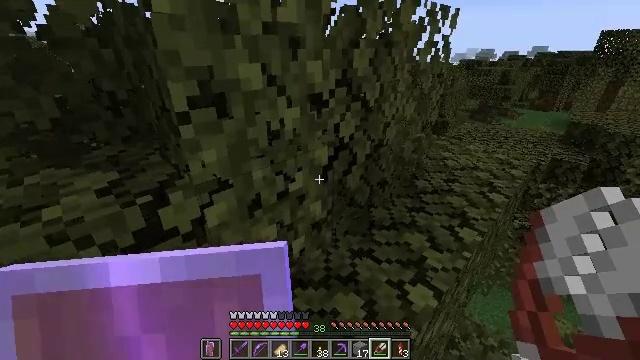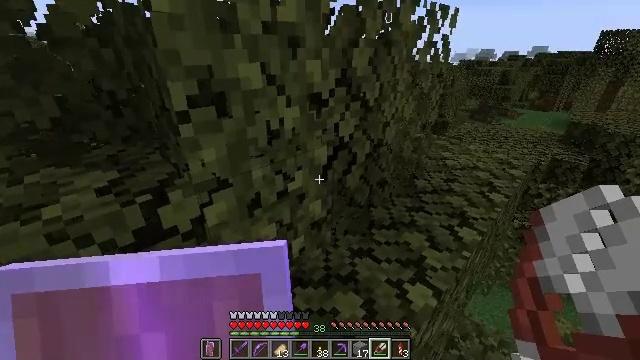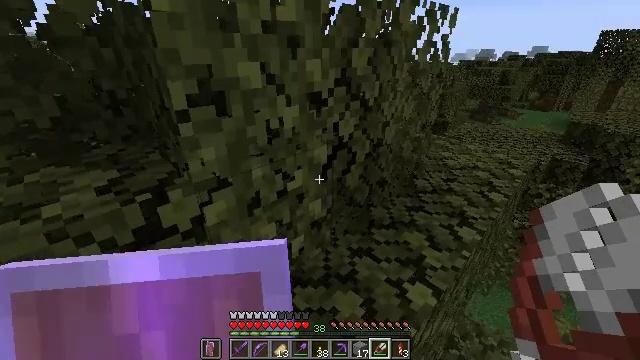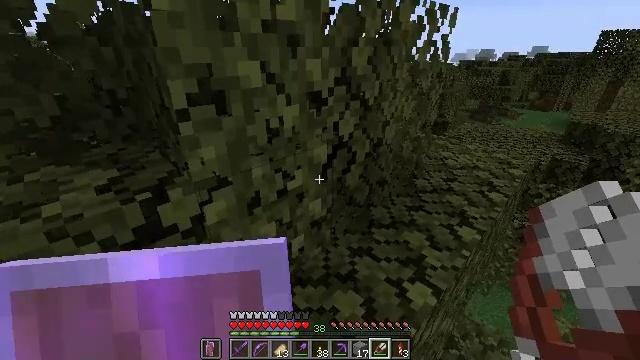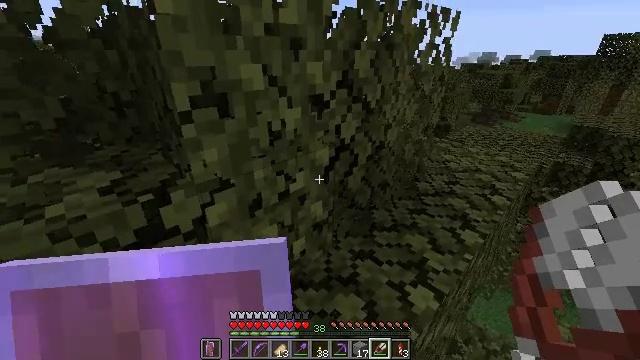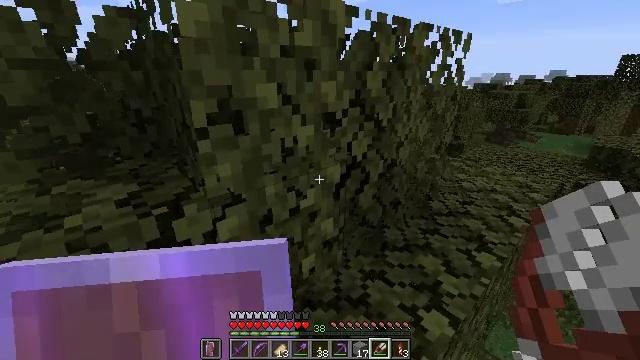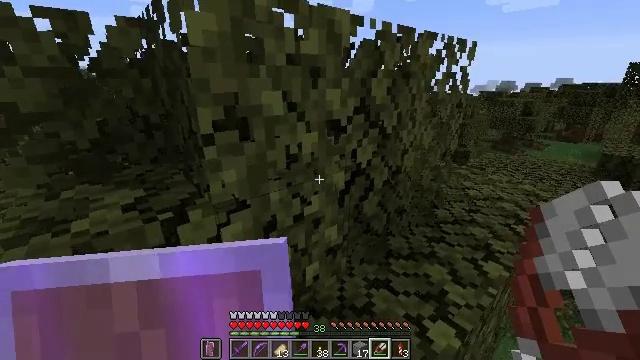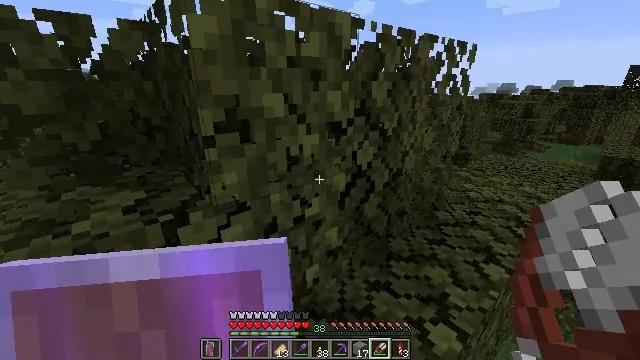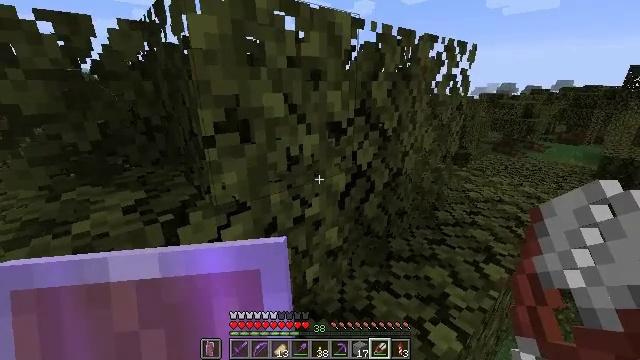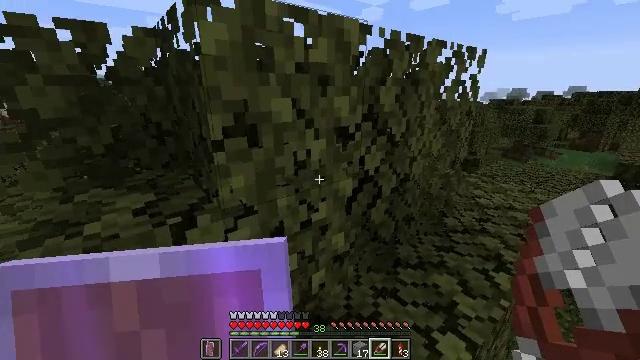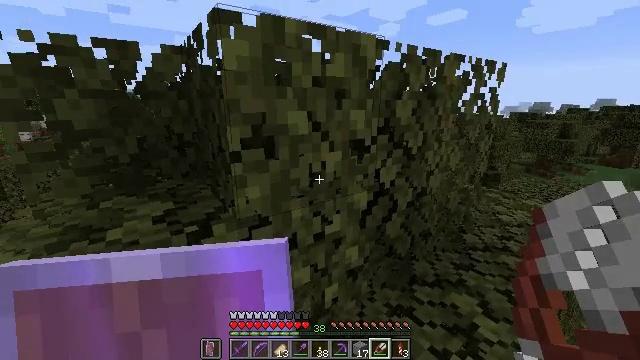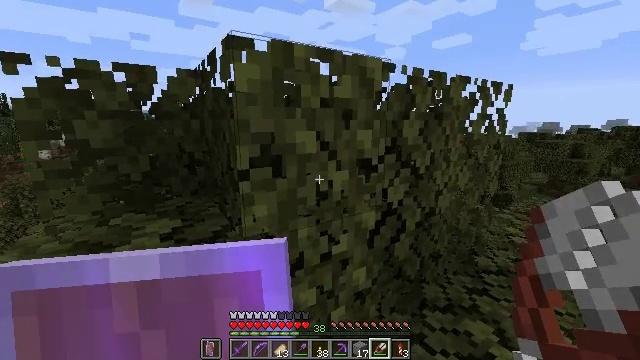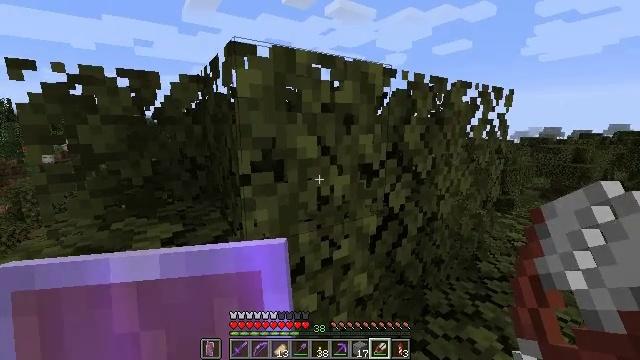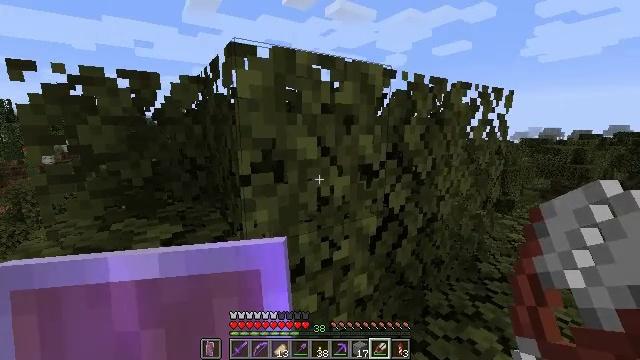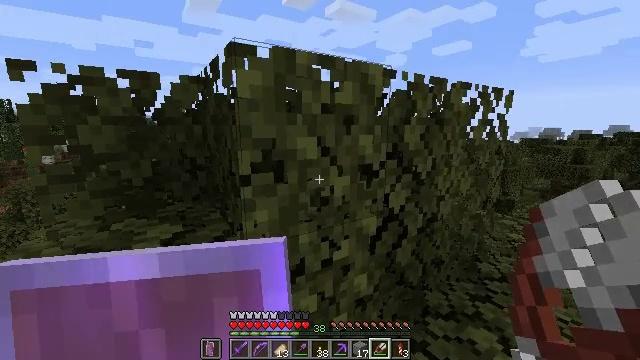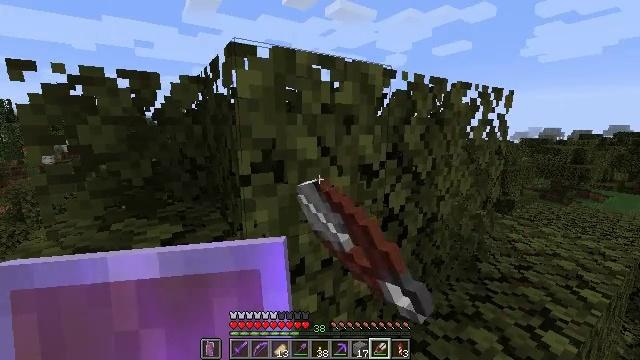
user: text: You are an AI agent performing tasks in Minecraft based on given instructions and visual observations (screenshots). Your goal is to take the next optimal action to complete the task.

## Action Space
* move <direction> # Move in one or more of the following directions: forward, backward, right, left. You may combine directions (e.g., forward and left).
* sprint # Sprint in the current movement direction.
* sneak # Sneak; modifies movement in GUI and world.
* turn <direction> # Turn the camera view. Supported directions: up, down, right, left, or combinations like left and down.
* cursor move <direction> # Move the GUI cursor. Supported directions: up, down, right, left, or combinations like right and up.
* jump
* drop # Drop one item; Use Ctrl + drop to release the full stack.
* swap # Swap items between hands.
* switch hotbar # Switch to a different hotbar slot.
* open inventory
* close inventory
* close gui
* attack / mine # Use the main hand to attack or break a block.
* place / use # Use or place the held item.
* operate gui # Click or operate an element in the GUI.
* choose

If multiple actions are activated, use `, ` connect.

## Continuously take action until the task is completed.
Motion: motion action
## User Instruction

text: Retrieve vines from walls or cliffs.
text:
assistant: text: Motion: no_op
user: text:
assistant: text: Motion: no_op
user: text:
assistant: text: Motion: no_op
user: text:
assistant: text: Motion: no_op
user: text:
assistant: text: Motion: turn left and up
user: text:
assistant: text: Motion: turn left and up
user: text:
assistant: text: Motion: no_op
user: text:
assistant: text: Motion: no_op
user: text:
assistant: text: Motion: turn left and up
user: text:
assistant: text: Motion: turn left and up
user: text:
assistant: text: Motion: turn left and up
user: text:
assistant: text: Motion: turn up
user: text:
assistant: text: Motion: no_op
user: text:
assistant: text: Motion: attack / mine
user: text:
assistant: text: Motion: attack / mine
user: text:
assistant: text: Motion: attack / mine
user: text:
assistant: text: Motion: attack / mine
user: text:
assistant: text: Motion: attack / mine
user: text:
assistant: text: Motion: attack / mine
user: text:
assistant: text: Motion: attack / mine
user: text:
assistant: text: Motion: attack / mine
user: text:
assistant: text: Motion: attack / mine
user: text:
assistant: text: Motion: attack / mine
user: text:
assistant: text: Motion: turn down, attack / mine
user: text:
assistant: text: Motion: turn right and down, attack / mine
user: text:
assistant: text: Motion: turn down, attack / mine
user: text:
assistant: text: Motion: attack / mine
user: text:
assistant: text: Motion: turn down, attack / mine
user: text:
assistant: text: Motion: turn down, attack / mine
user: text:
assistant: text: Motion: attack / mine